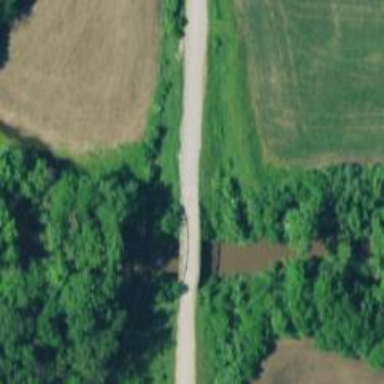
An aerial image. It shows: Tertiary road with bridge.